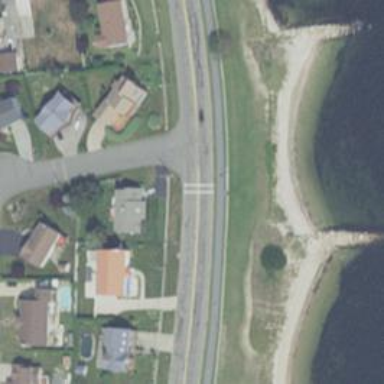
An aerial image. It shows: Unmarked crossing on the road.